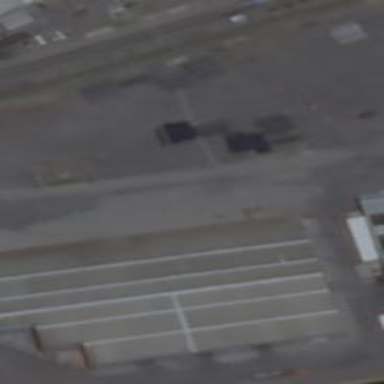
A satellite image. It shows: Industrial building.